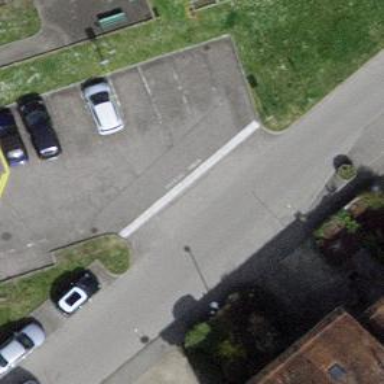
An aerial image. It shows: Road serving as parking aisle.